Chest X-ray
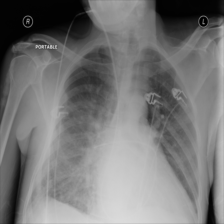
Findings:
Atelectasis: negative
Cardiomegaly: negative
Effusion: positive
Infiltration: positive
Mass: negative
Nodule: negative
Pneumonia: negative
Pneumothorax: negative
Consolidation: negative
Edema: negative
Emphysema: negative
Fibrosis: negative
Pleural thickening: negative
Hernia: negative